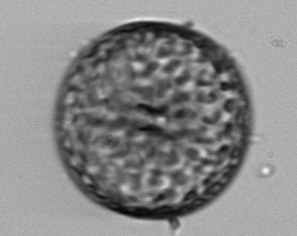
Label: Coscinodiscus